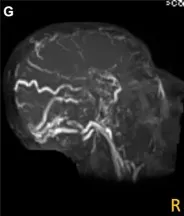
Brain MRI and MRV. The MRV (G,H) indicates a filling defect in the right transverse, left sigmoid, and superior sagittal sinuses.
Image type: radiology (mri)